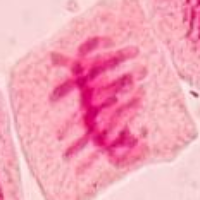
Label: metaphase